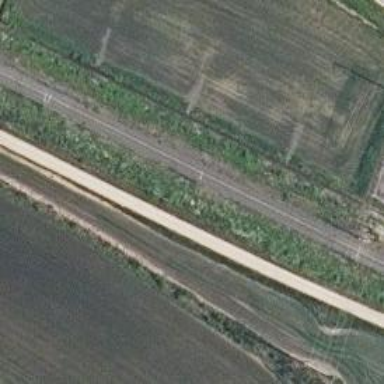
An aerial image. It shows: Railway signal with catenary mast.